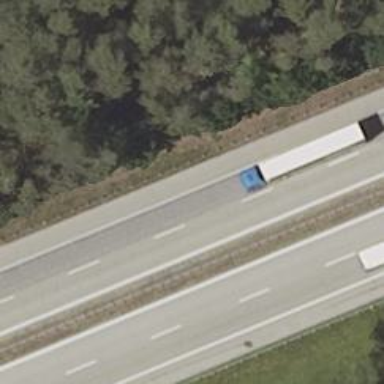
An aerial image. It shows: Concrete trunk highway.